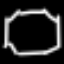
Label: octagon